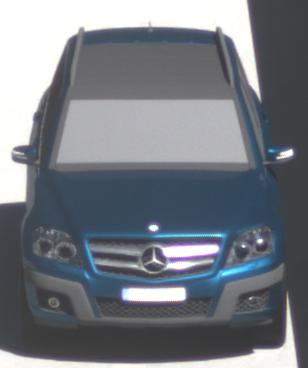
Make: Mercedes-Benz
Model: GLK 280
Detailed model: GLK-Class (204)
Model produced from: 2008/10
Model produced until: 2009/04
Doors: 5
Color: blue
Road condition: dry road
Daytime: midday
Contrast: high contrast